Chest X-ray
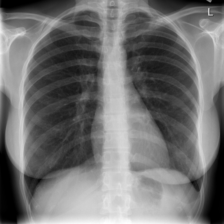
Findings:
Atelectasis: negative
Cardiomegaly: negative
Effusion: positive
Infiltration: negative
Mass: negative
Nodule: negative
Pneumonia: negative
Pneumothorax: positive
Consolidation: negative
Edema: negative
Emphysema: negative
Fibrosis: negative
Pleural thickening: negative
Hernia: negative